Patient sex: M
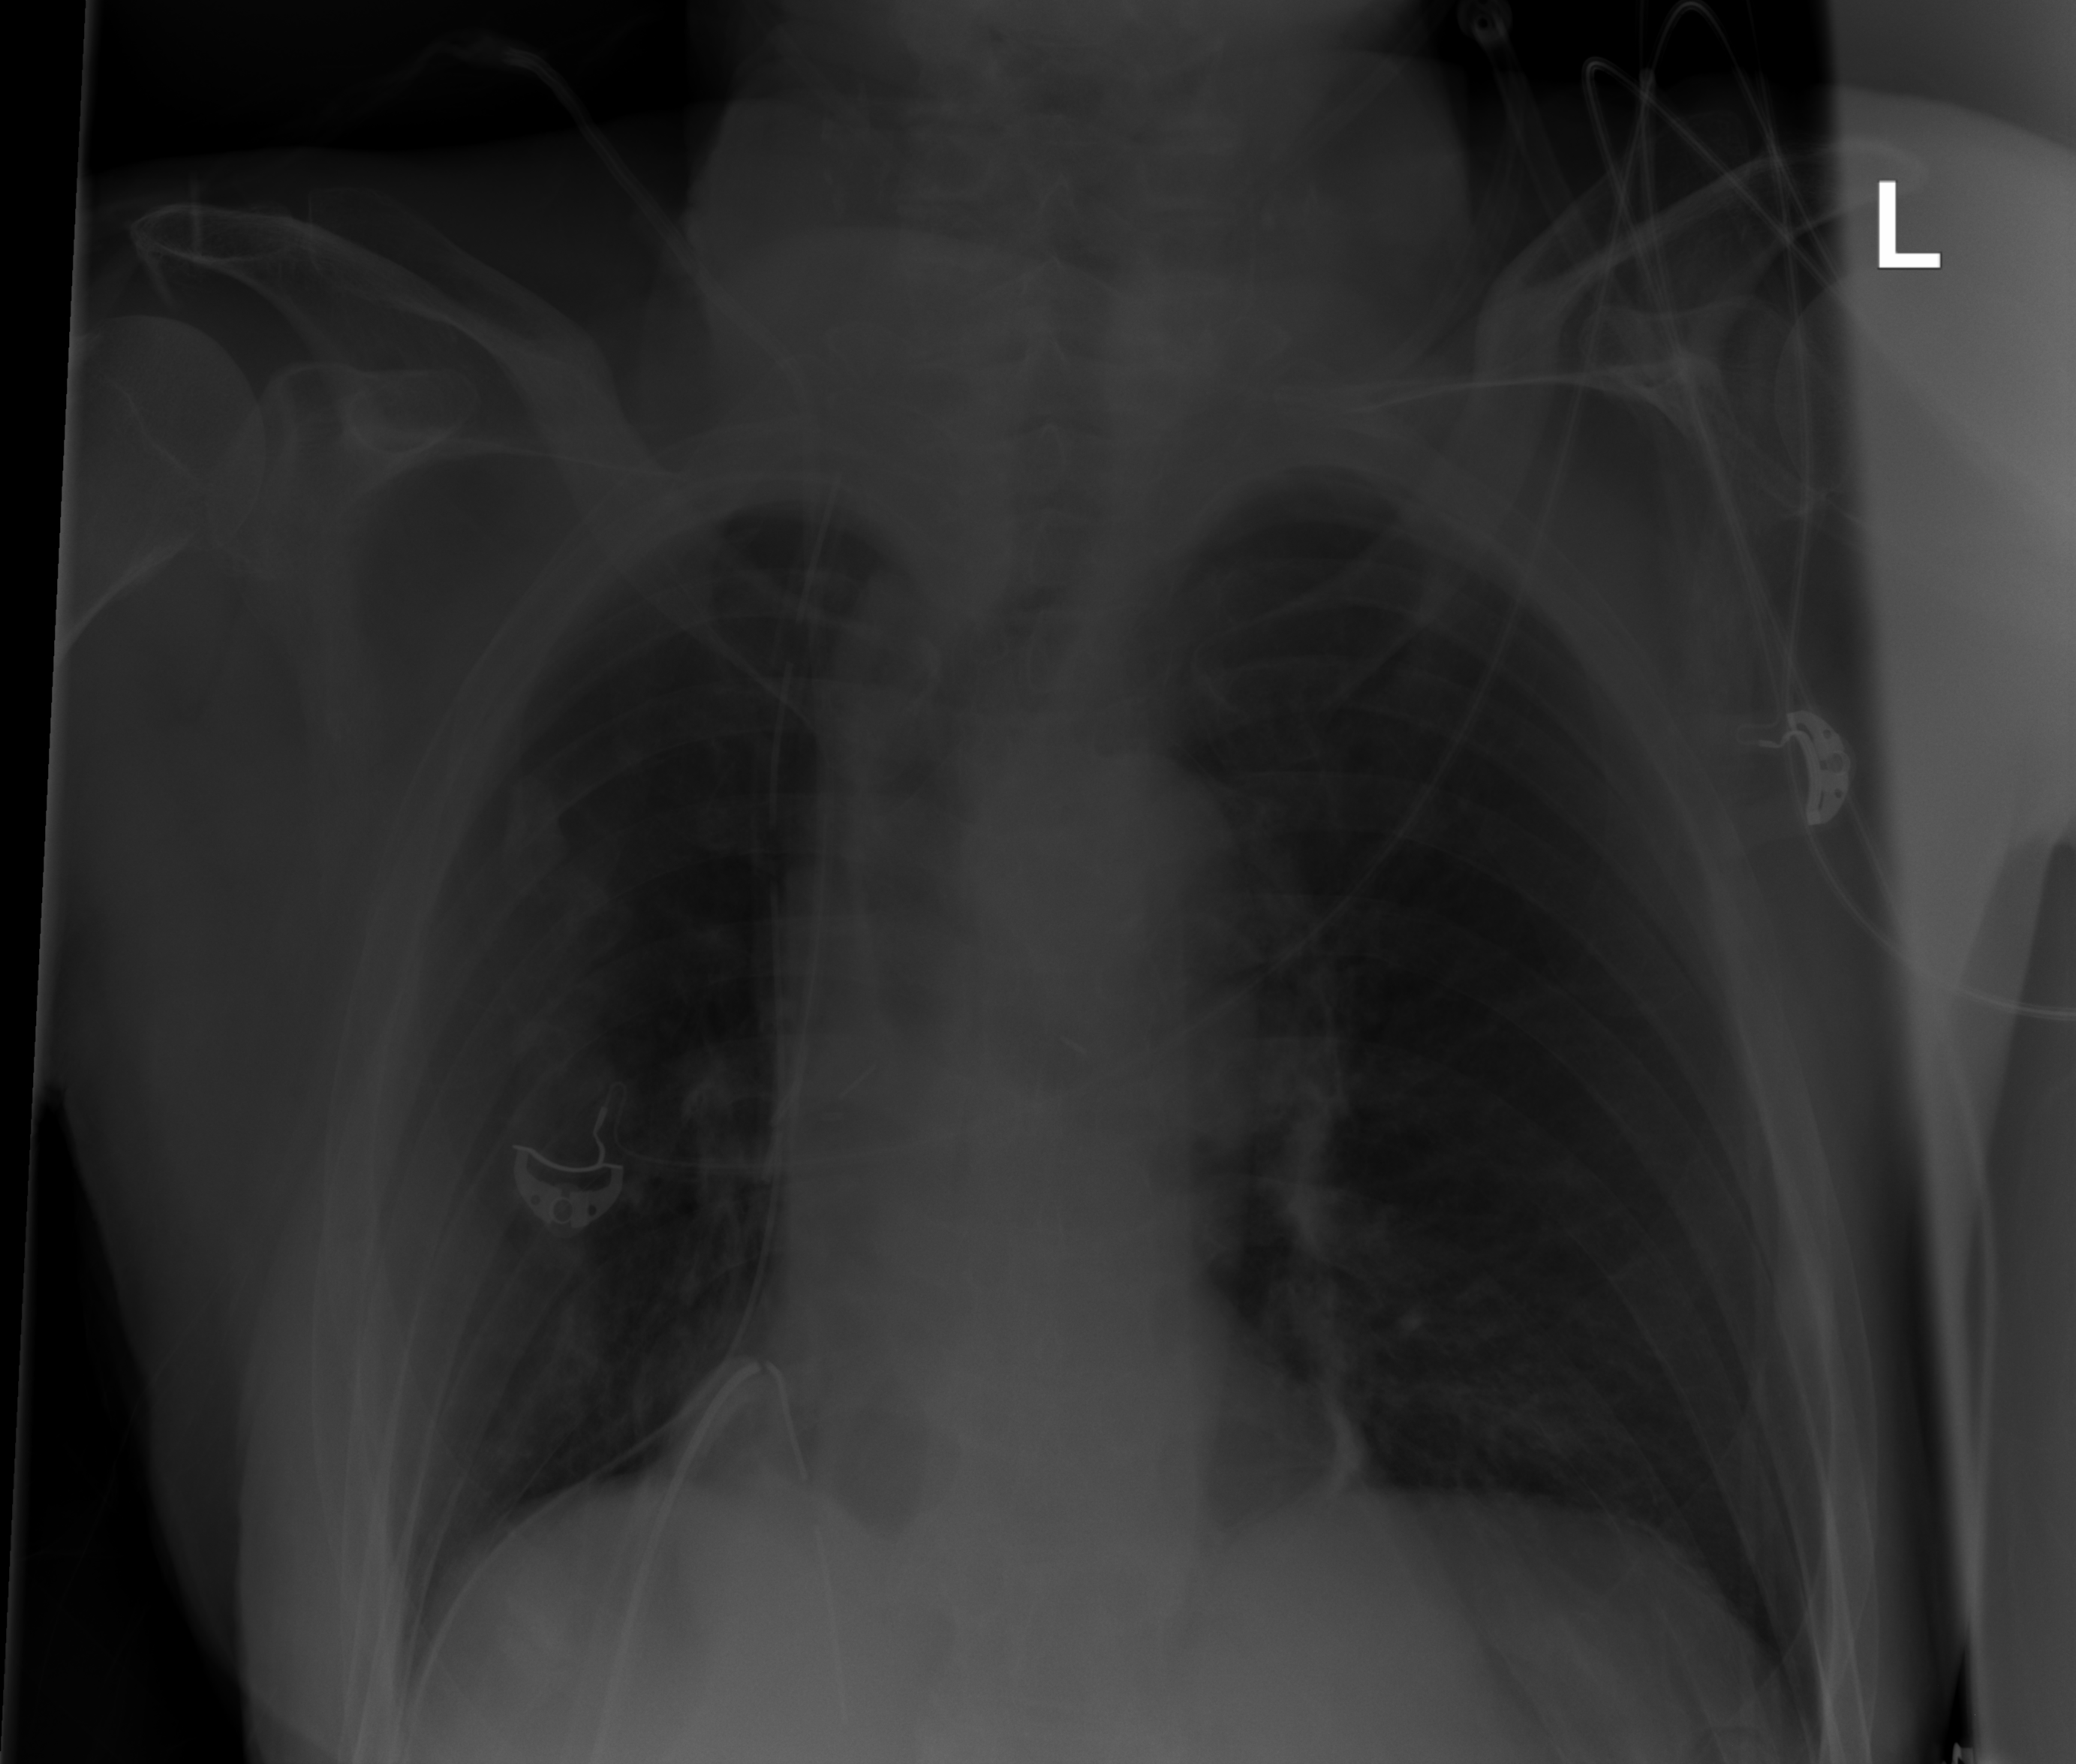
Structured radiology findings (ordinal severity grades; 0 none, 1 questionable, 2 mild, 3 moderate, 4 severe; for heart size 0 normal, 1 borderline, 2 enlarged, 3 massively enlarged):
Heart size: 2
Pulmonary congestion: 2
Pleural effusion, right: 0
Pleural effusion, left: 0
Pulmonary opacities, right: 0
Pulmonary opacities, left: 0
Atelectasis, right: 0
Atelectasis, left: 0